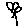
Label: flower